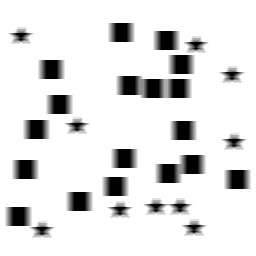
Squares: 18
Triangles: 0
Stars: 10
Total shapes: 28